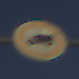
Verkehrszeichen: VerbotFuerKraftfahrzeugeUeberDreiKommaFuenfTonnen
Umgebung: Outdoor, Special
Tageszeit: MorningAfternoon
Wetter: PartlyCloudy
Licht: Natural
Jahreszeit: NotSpecified
Kontrast: HighContrast